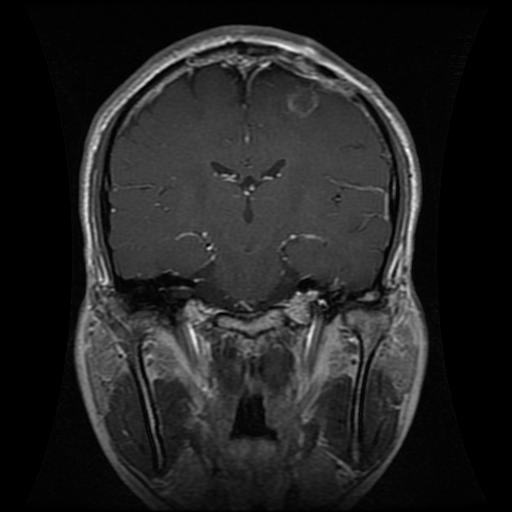
Label: glioma